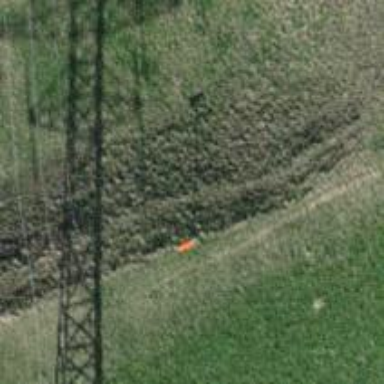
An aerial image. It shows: Pole supporting roof covering pipeline marker.